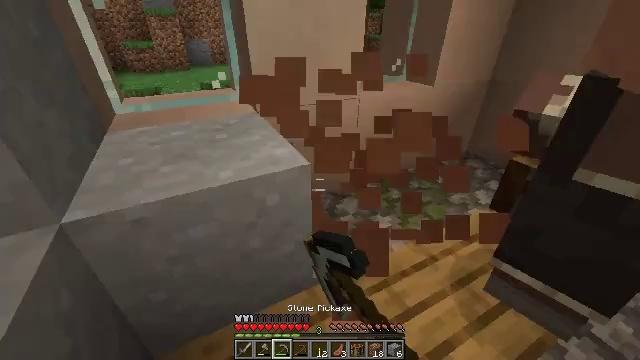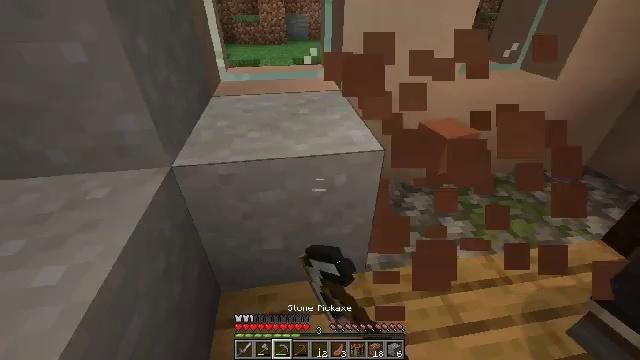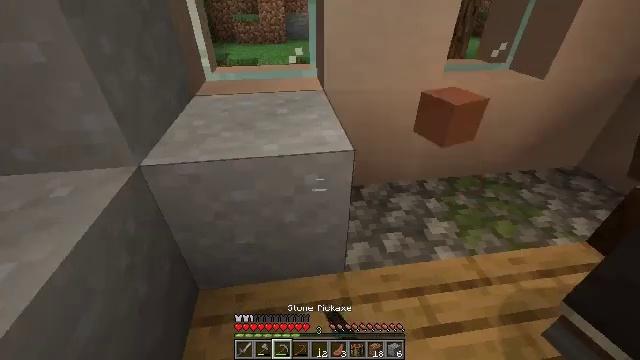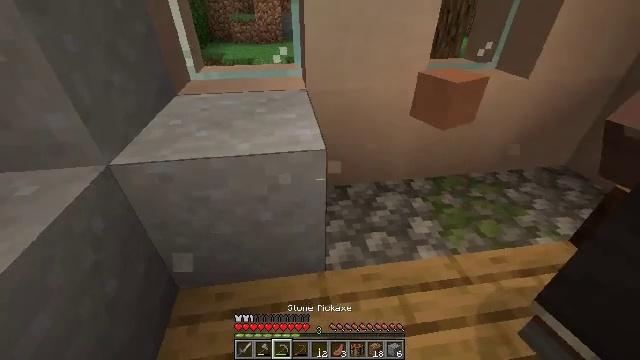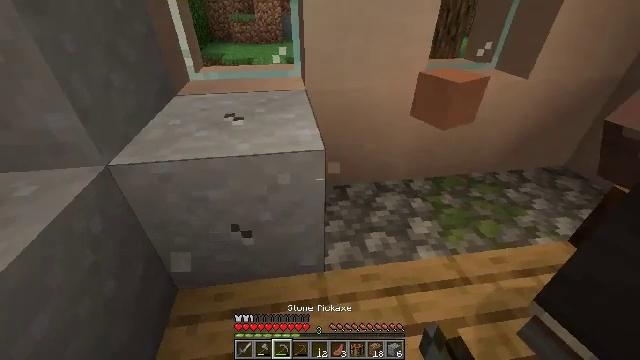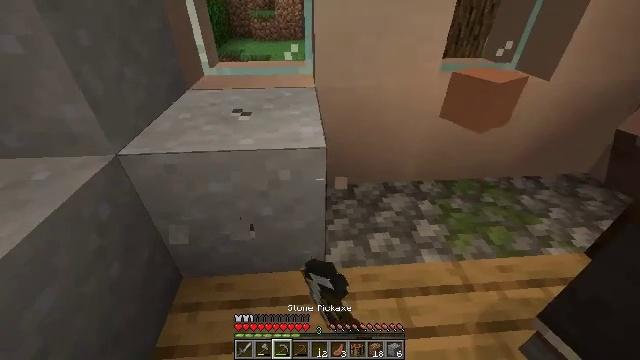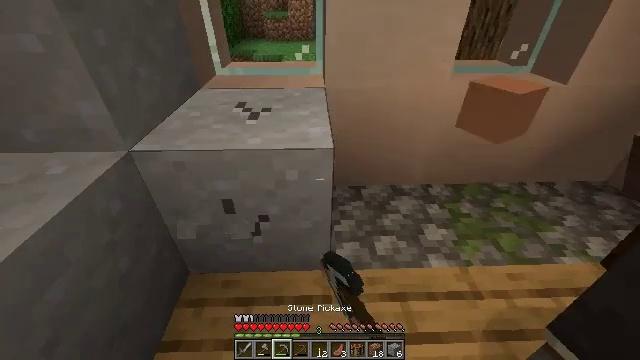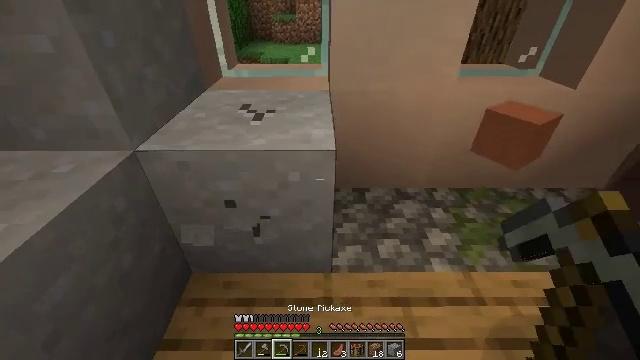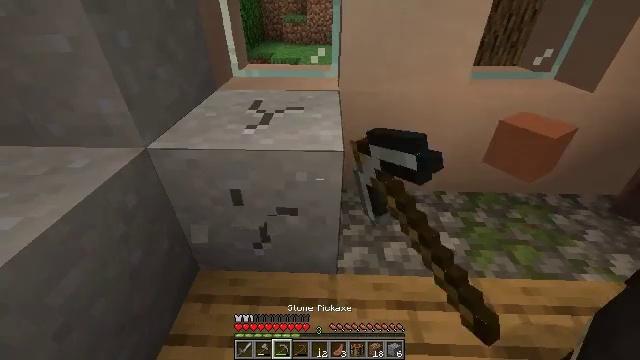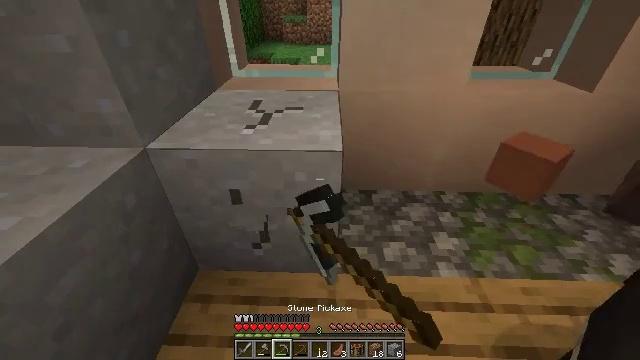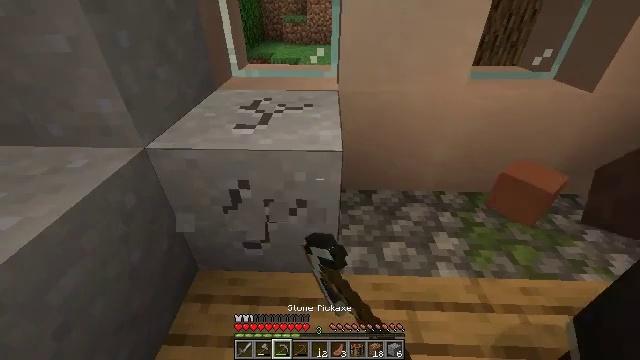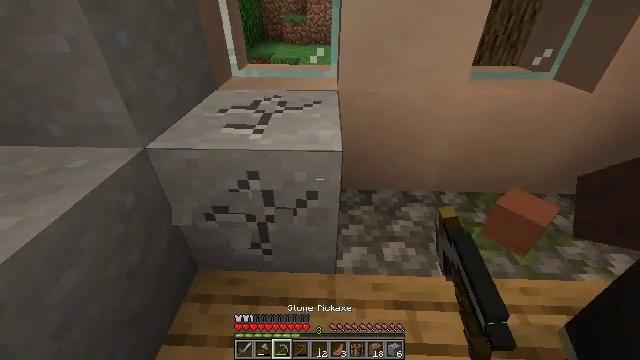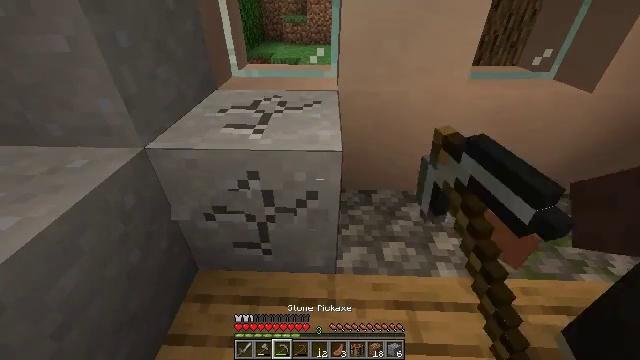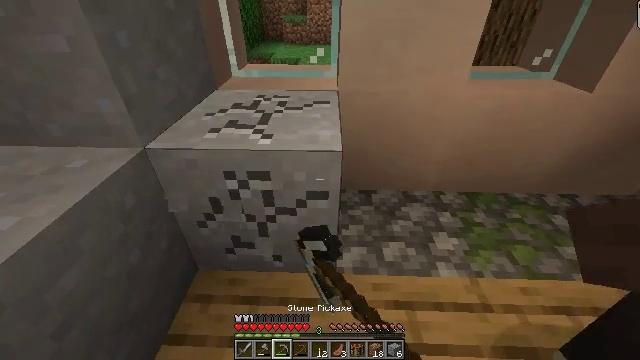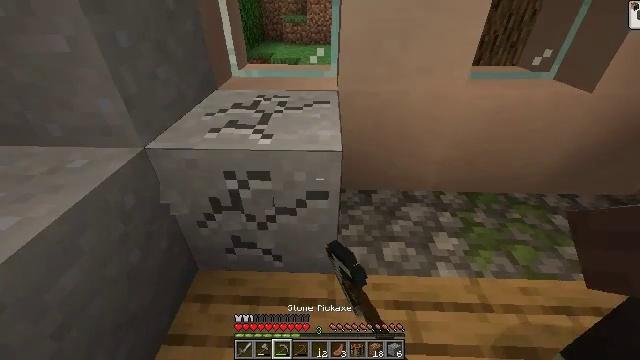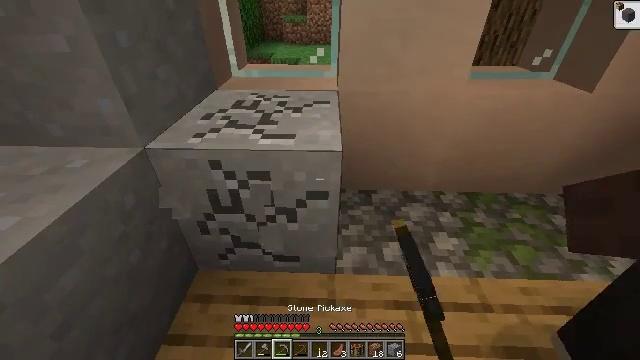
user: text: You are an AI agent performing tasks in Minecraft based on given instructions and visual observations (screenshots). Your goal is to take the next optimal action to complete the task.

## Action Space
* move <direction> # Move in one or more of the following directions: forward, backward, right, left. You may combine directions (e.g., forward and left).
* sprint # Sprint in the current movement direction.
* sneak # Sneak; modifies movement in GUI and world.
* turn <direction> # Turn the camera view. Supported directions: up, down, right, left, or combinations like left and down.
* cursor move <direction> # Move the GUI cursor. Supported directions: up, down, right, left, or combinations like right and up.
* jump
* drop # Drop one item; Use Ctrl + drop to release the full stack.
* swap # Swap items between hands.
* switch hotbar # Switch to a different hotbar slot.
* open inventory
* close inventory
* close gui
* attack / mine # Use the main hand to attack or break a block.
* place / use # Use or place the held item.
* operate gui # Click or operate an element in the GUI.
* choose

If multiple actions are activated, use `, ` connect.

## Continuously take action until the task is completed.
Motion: motion action
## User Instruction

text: Mine the clay from the riverbed.
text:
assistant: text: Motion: move right, turn left and down, attack / mine
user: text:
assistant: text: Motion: move right, attack / mine
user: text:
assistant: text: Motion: attack / mine
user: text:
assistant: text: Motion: attack / mine
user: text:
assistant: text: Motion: turn left, attack / mine
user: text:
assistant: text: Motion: turn left, attack / mine
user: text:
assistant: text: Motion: turn left, attack / mine
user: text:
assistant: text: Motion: turn left, attack / mine
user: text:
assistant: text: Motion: attack / mine
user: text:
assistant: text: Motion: attack / mine
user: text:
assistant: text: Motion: attack / mine
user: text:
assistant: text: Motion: attack / mine
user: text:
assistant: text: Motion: attack / mine
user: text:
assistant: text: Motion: attack / mine
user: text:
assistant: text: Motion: attack / mine
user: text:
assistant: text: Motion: attack / mine
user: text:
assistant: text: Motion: attack / mine
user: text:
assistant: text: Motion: attack / mine
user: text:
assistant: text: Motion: attack / mine
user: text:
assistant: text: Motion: attack / mine
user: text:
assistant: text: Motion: attack / mine
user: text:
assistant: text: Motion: attack / mine
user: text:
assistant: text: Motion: attack / mine
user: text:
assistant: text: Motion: move forward, turn left, attack / mine
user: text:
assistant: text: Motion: move forward, turn down, attack / mine
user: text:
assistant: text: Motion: move forward, turn left, attack / mine
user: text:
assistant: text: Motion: move forward, turn left and down
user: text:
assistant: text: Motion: move forward and move right, turn left and down
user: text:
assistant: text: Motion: move forward and move right, turn left
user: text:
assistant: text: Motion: move forward and move right, turn left and down